Field crop: maize
Growth stage: 1
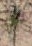
Species: salsola